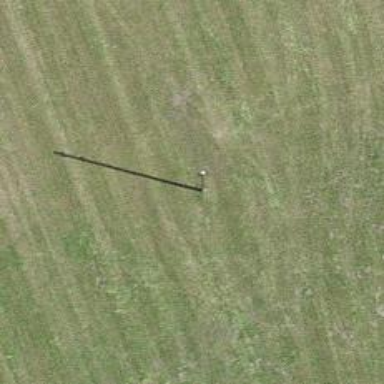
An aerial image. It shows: Utility pole in the area.